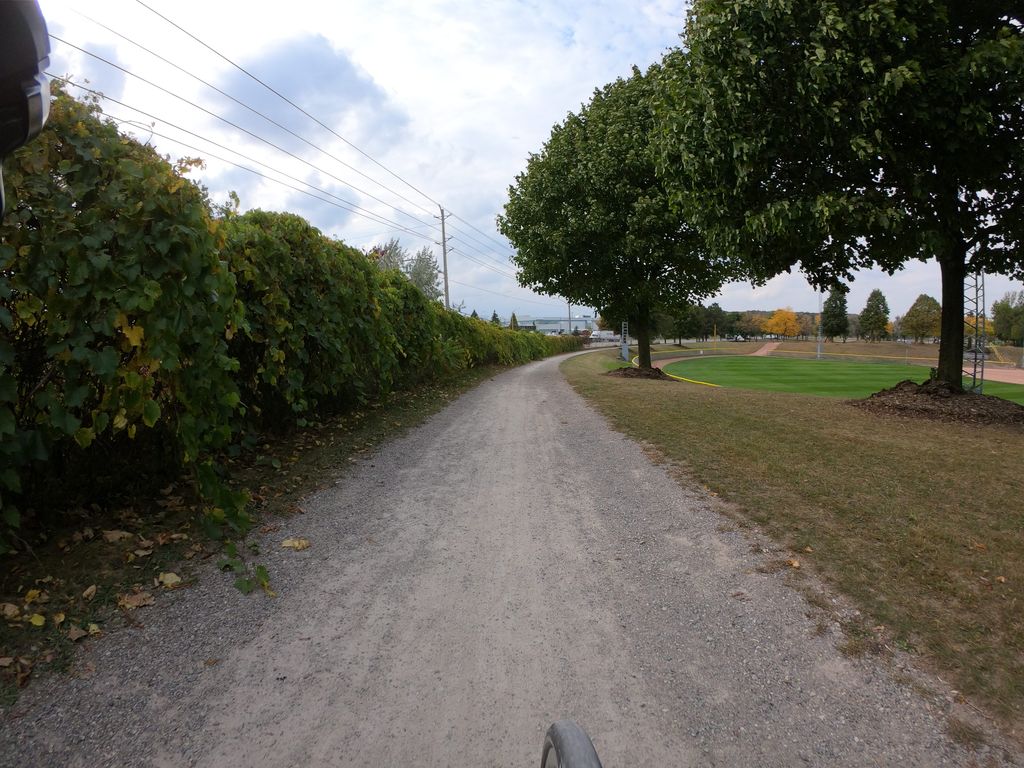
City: kitchener-waterloo